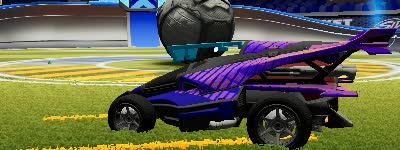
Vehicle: aftershock